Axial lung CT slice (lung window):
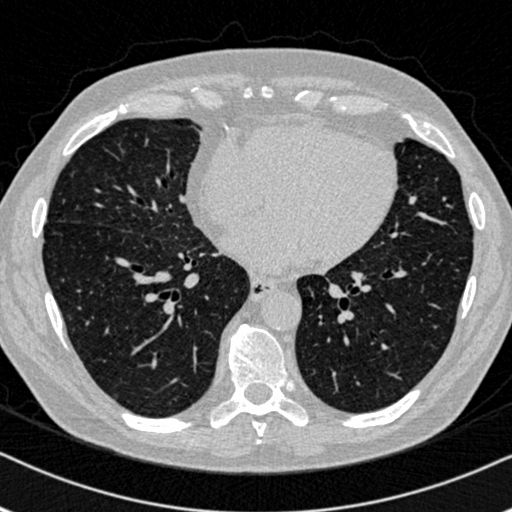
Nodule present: no